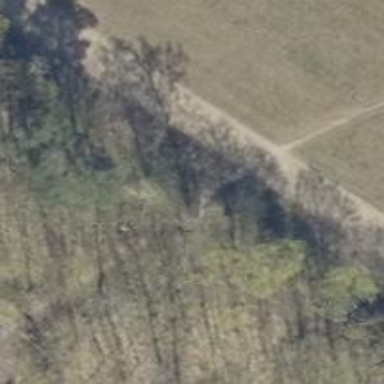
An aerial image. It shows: Path on the ground.